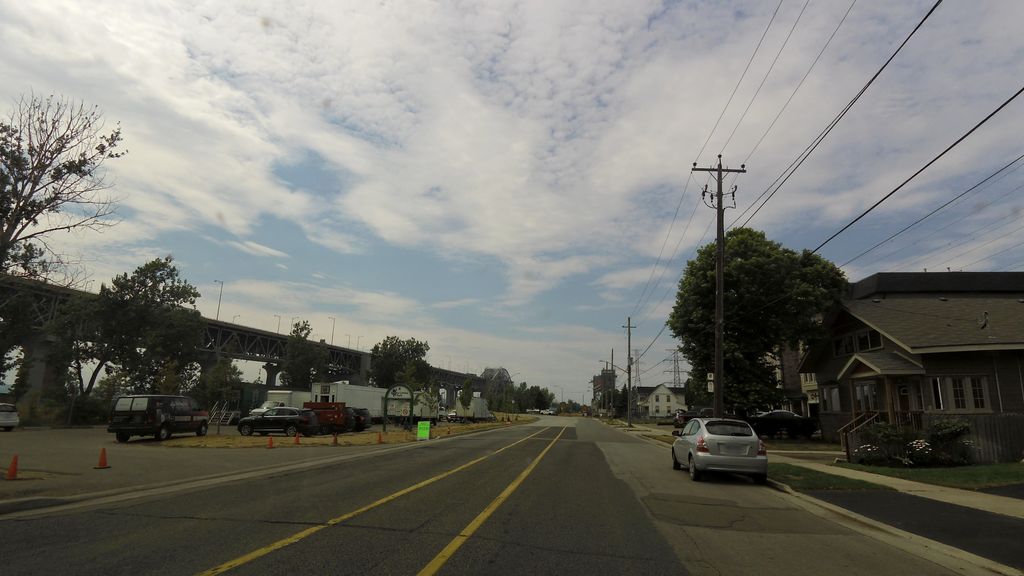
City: hamilton